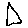
Label: triangle